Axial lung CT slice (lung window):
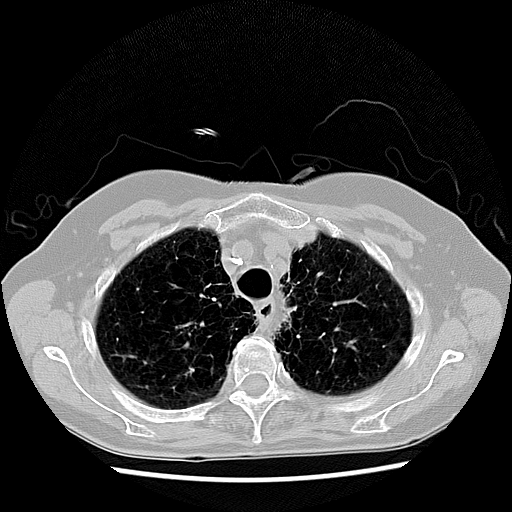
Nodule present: no